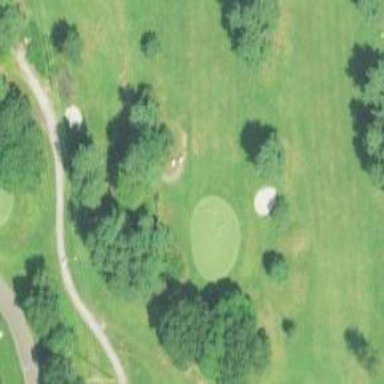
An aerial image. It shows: Golf hole.